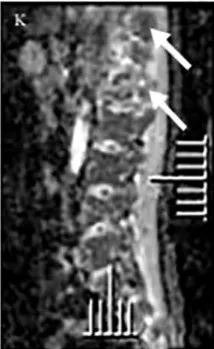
DWI of vertebral showed. Scattered high signals.
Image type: radiology (mri)